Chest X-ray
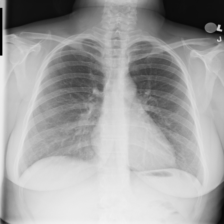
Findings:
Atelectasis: negative
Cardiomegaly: negative
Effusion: negative
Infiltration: negative
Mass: negative
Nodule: negative
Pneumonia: negative
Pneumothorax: negative
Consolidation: negative
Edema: negative
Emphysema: negative
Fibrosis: negative
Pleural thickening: negative
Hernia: negative